Question: Here is my code.
My adapter:
'''
public class MyAdapter extends RecyclerView.Adapter<MyAdapter.myviewholder> {
List<ResponseModel> data;
private final IOtobusSaatleriInterface iOtobusSaatleriInterface;
public MyAdapter(List<ResponseModel> data, IOtobusSaatleriInterface iOtobusSaatleriInterface) {
this.data = data;
this.iOtobusSaatleriInterface = iOtobusSaatleriInterface;
}
}
'''
And my interface:
'''
public interface IOtobusSaatleriInterface {
void onItemClick(int position);
}
'''
This is where I am failing. Here is my failing home fragment page. Where is the problem?

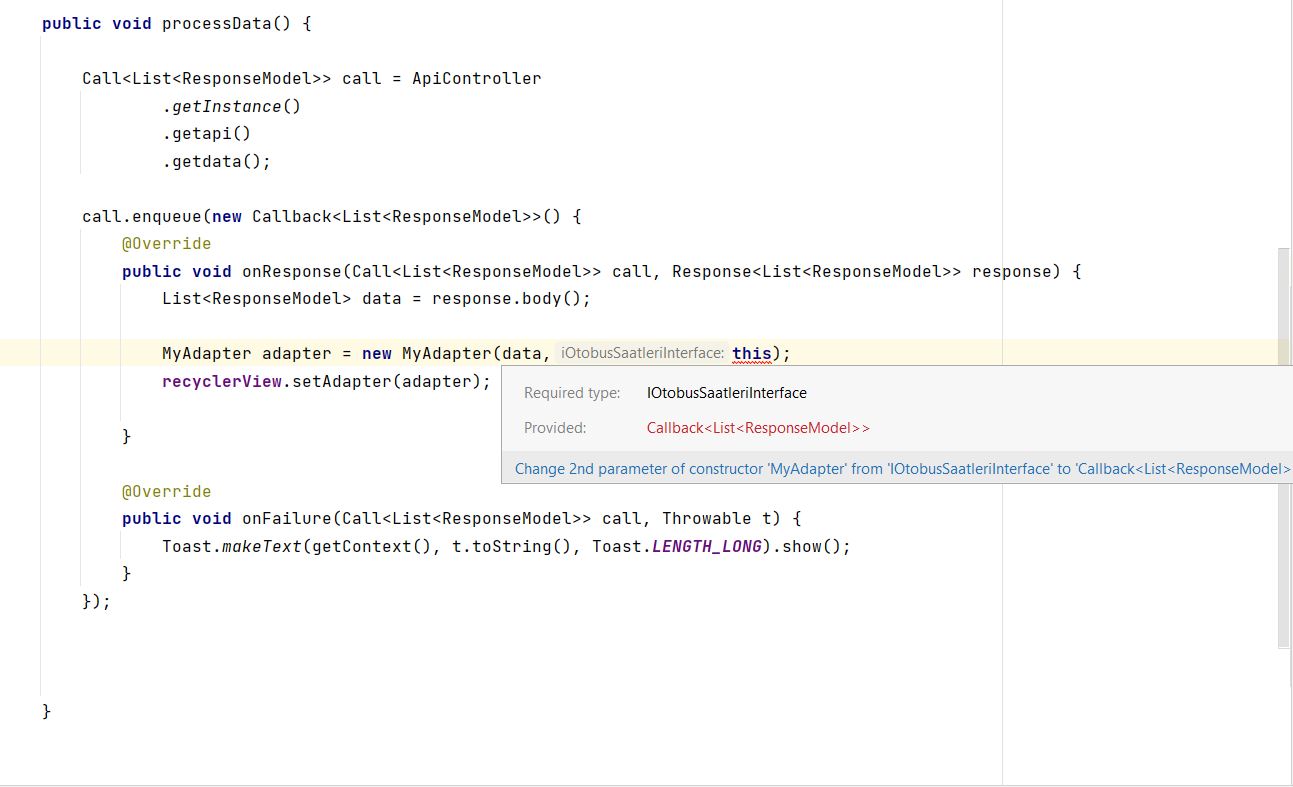
Answer: Instead of , write something like .
I assume that HomeFragment implements IOtobusSaatleriInterface.